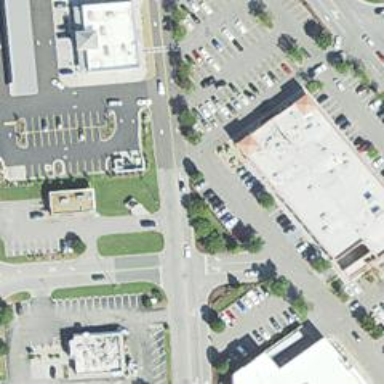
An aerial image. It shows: Commercial building.